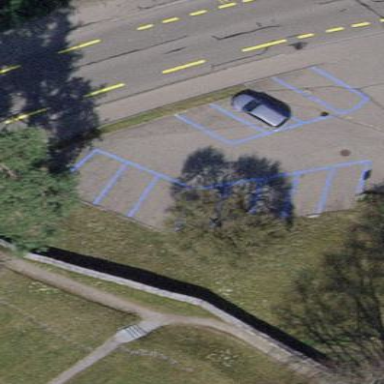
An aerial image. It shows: Parking area with surface.